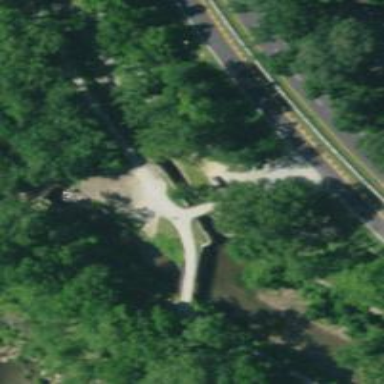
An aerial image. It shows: Footway bridge.